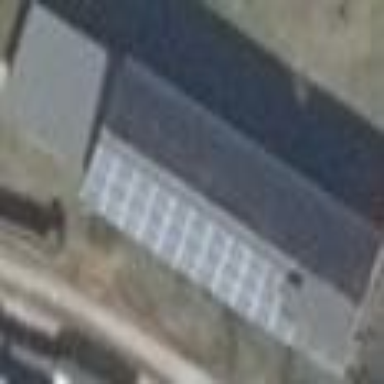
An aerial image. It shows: Gabled barn with distinct roof shape.